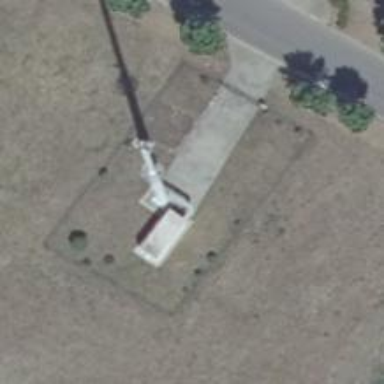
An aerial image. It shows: Communication mast tower.